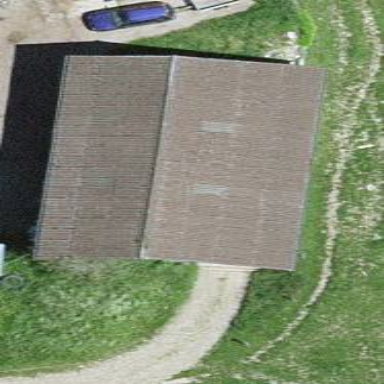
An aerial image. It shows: Shed.